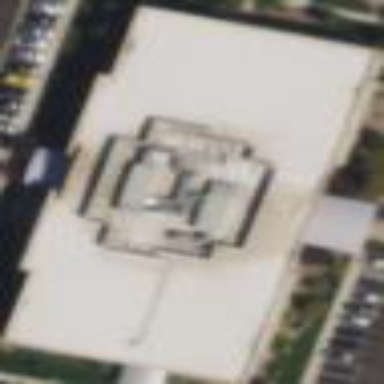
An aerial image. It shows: Commercial building.